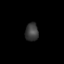
Tissue: lung
Cell type: Epithelial cells
Senescence score: 0.5457
Nuclear area (px): 230
Mean DAPI intensity: 60.213